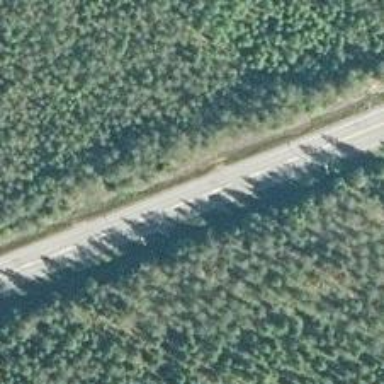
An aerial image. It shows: Asphalt trunk highway.